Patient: sex F, age 63
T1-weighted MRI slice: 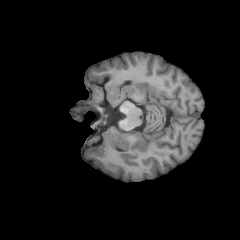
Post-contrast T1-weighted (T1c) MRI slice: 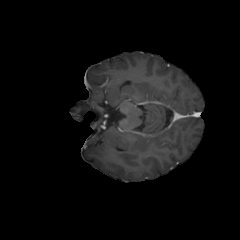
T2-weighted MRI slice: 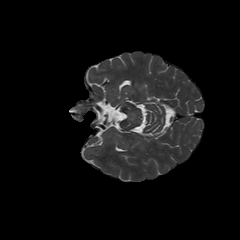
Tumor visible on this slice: no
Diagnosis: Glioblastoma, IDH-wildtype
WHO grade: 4